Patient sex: F
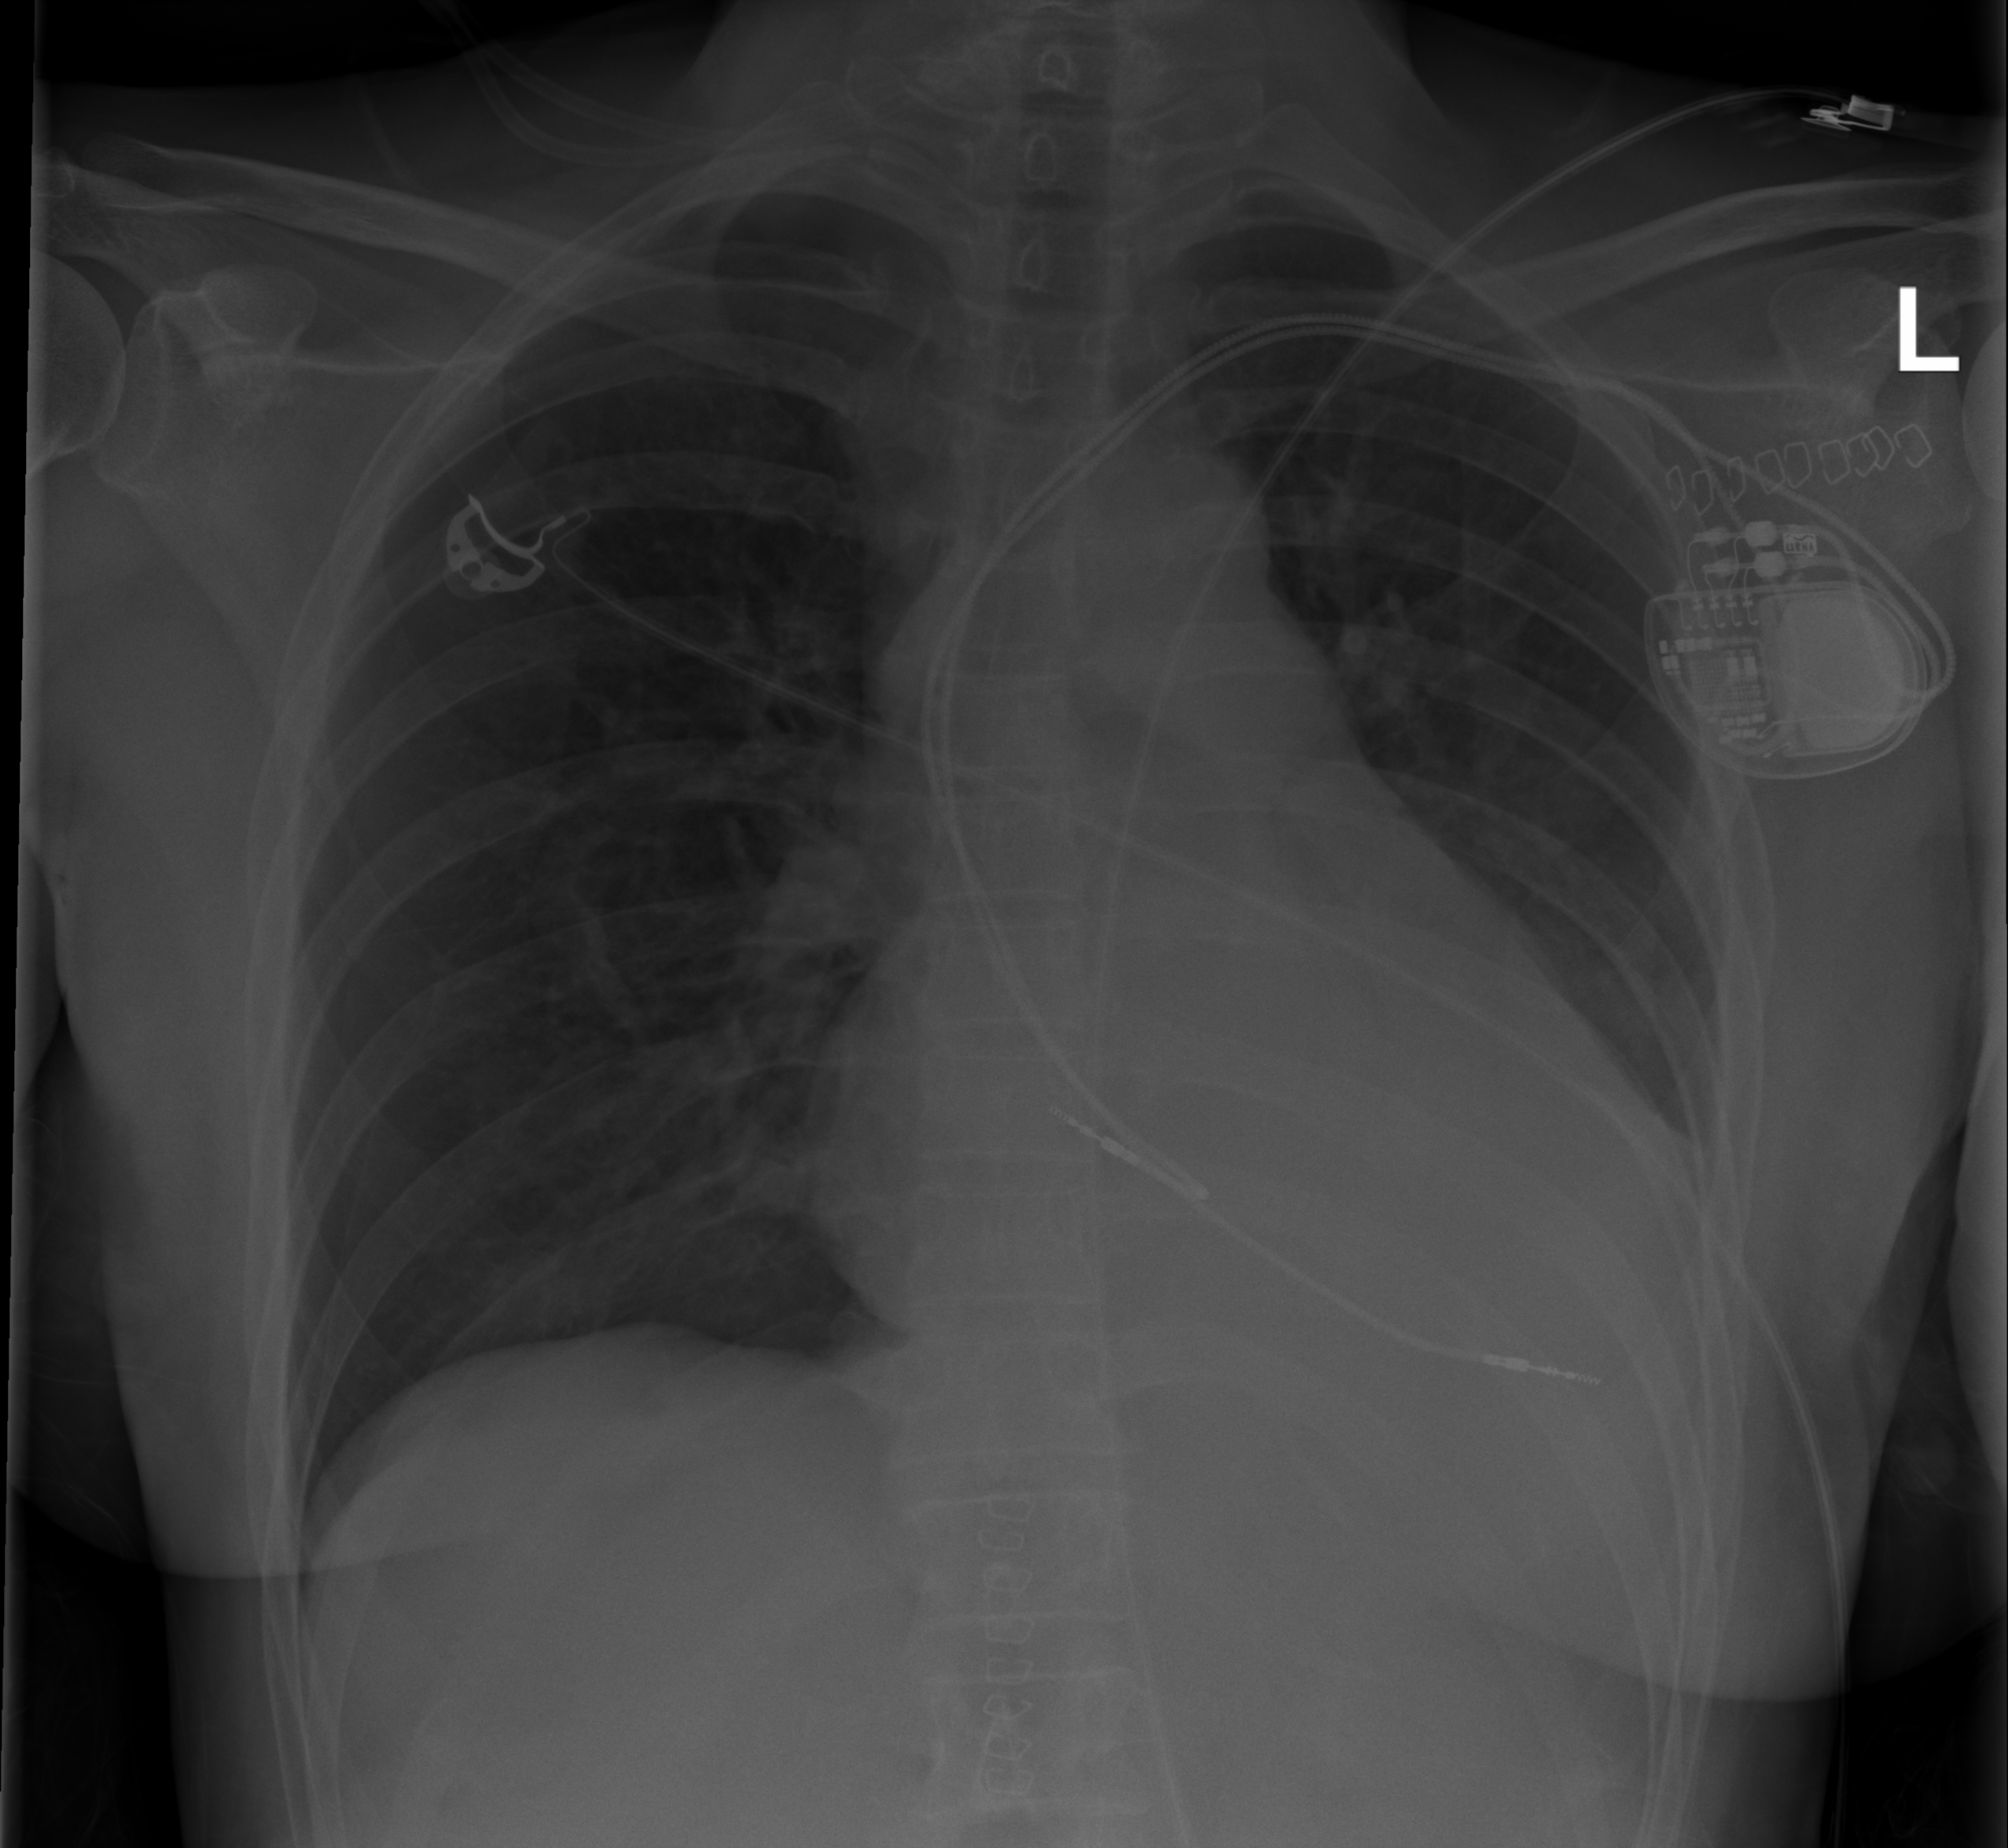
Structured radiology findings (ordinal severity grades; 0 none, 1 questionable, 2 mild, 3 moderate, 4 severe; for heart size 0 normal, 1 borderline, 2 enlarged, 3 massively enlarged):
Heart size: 2
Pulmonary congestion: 0
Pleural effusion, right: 0
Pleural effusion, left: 2
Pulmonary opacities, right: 0
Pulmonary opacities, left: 0
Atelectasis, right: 0
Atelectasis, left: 0